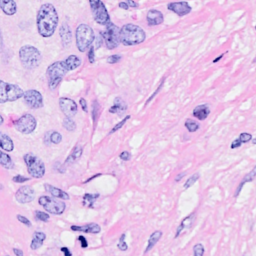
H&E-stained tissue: Breast